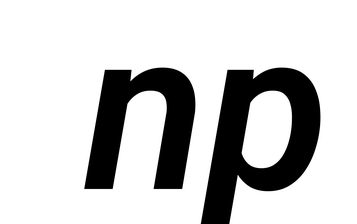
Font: Roboto-Italic_SemiBold_Italic